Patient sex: M
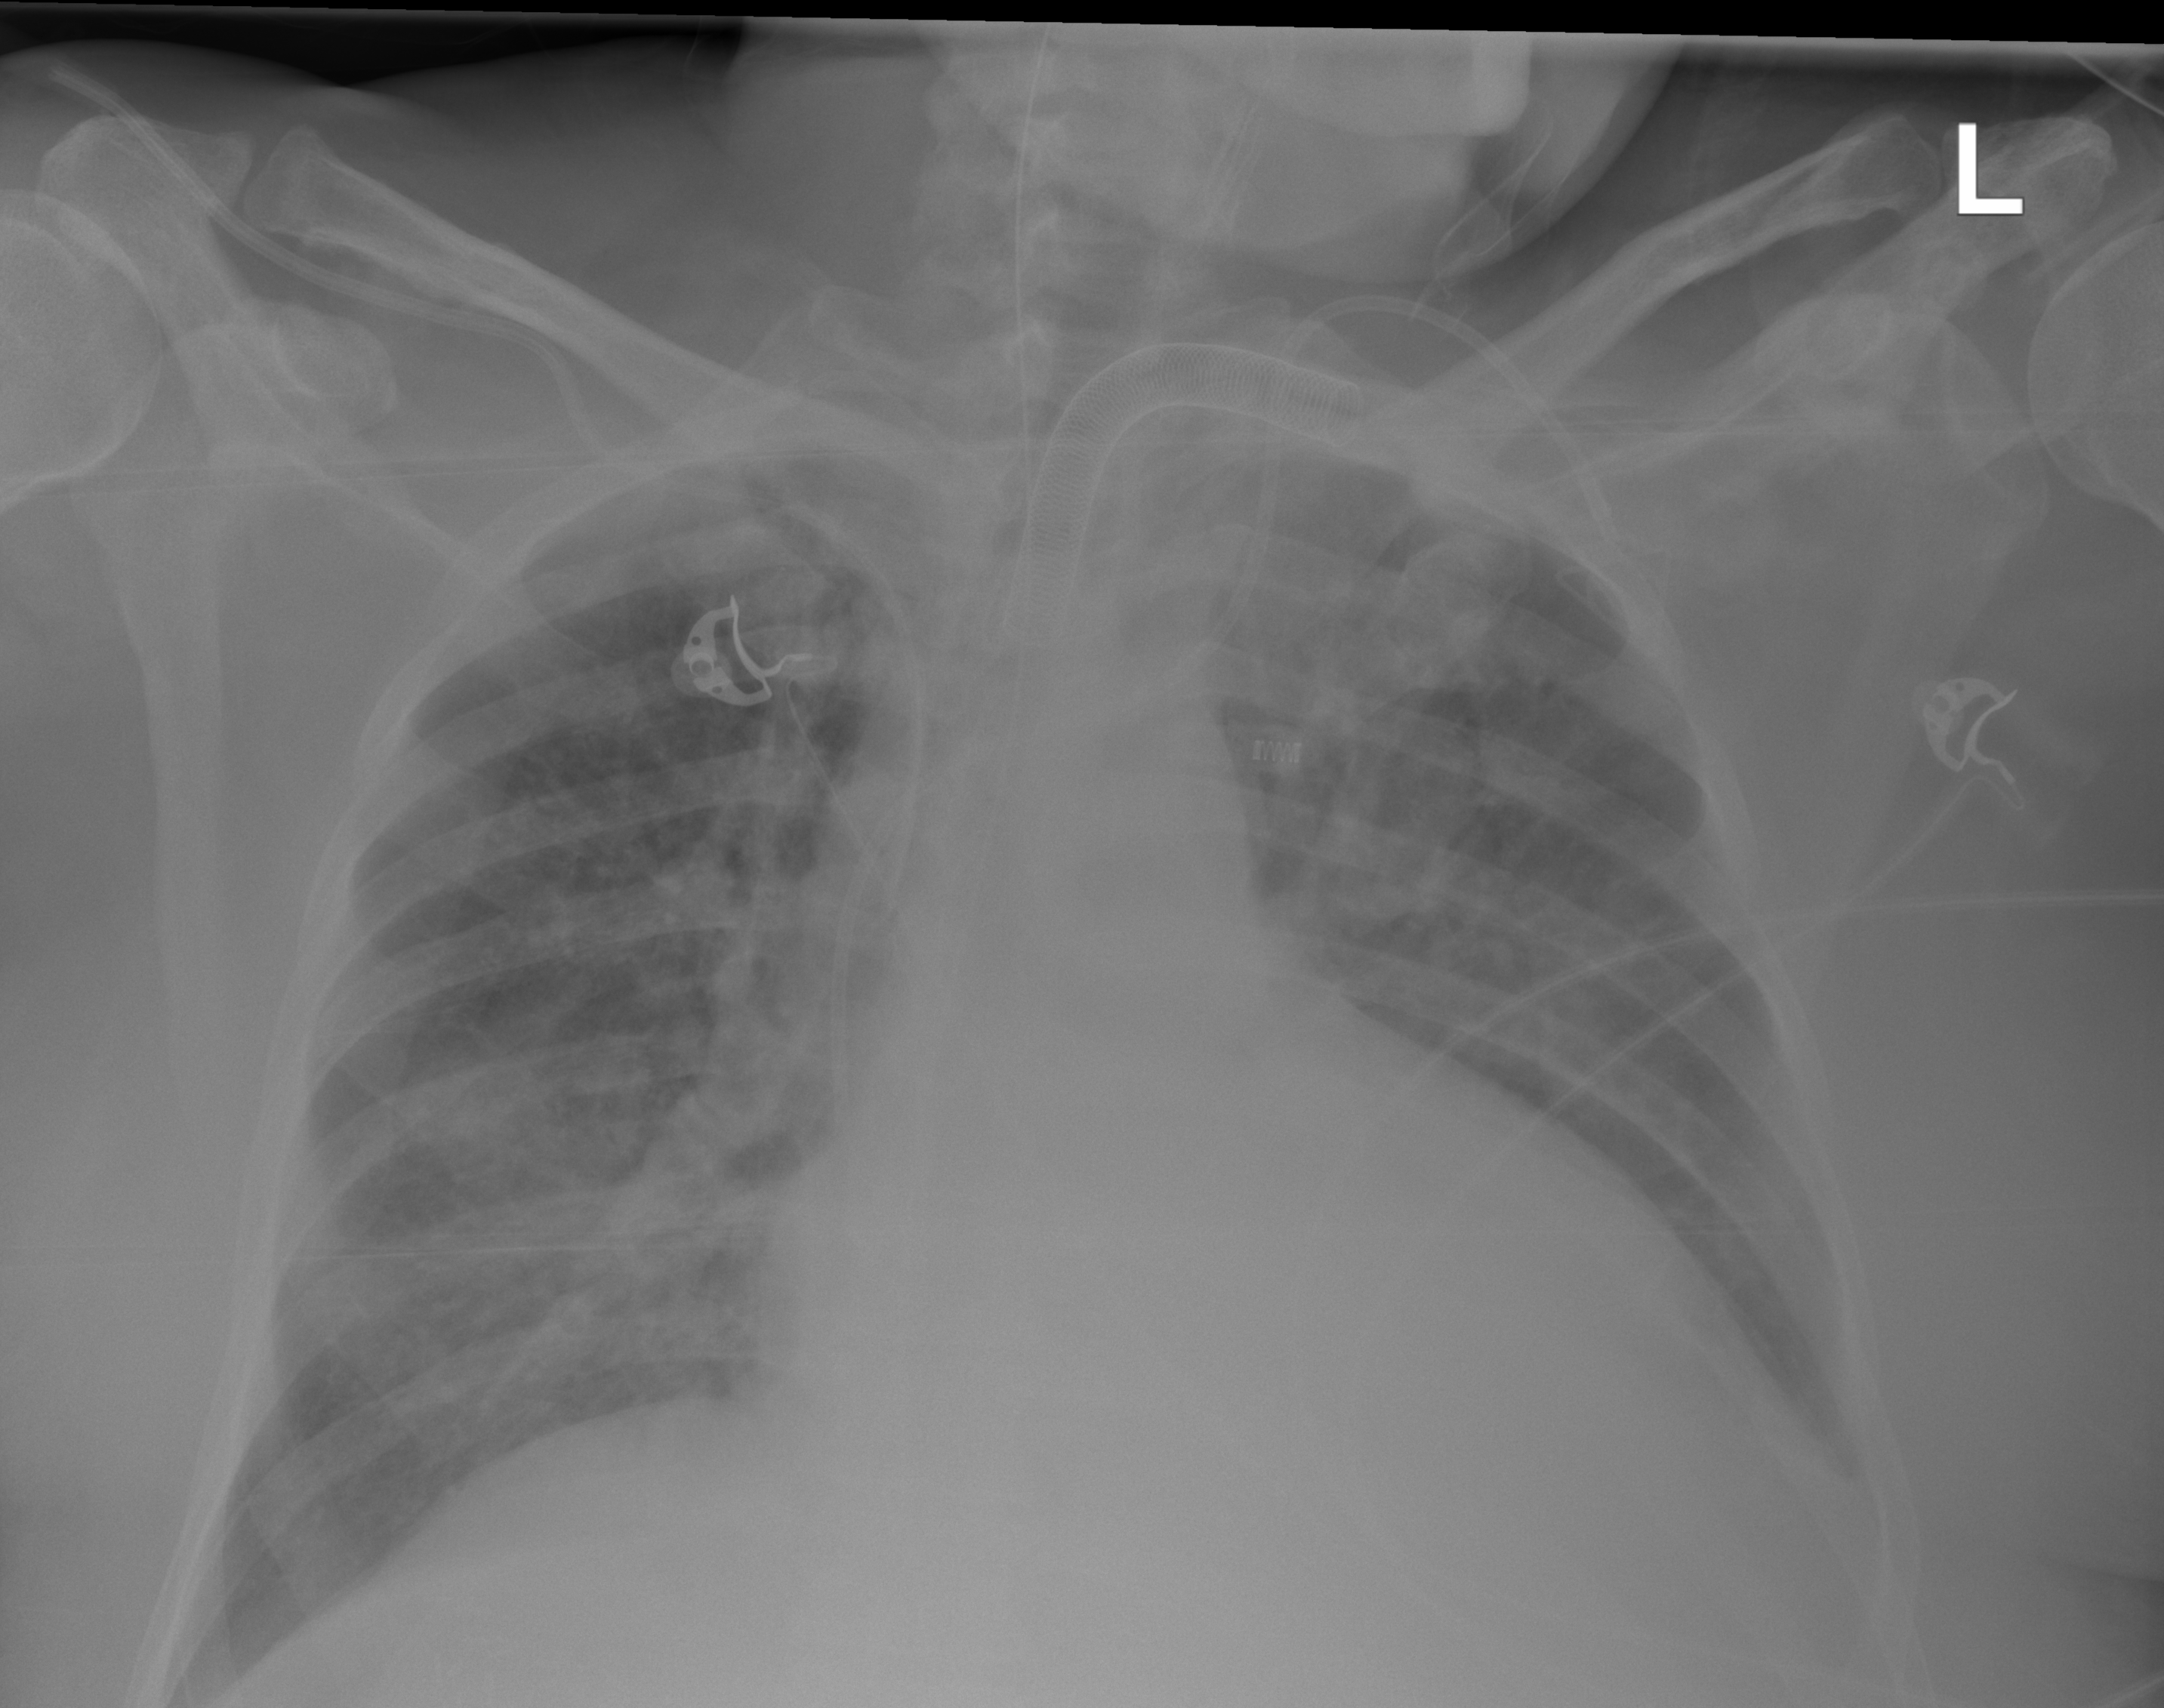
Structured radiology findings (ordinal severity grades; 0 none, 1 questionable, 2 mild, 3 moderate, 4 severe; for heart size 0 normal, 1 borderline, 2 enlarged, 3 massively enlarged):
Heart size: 2
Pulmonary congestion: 2
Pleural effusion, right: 0
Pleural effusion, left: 0
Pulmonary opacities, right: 0
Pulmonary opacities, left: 0
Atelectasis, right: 0
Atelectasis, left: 0